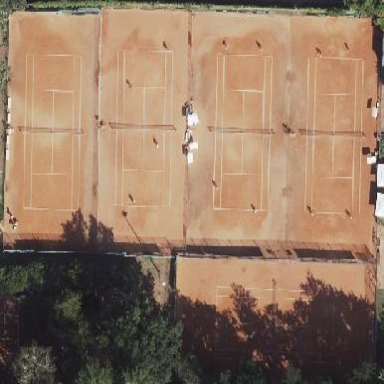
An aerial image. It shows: Clay tennis court on the leisure land pitch.